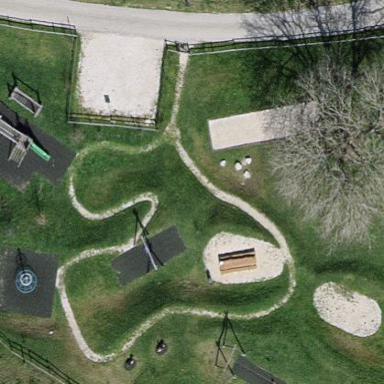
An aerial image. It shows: Playground area for leisure activities on the land.